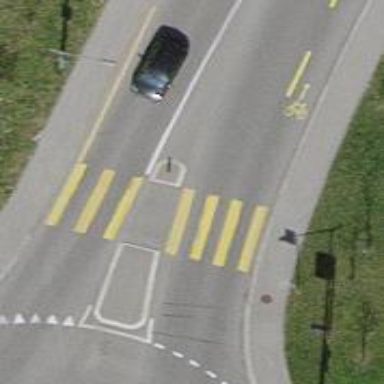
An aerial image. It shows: Marked crossing with zebra sign and island in the middle.